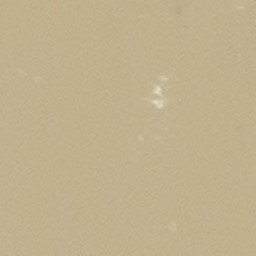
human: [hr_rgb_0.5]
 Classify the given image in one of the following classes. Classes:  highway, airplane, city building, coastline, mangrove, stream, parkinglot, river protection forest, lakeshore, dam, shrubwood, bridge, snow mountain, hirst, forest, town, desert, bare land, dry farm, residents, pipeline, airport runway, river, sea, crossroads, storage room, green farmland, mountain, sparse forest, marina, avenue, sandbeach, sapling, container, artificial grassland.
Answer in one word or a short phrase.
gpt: desert